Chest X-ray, PA view. Patient: 55 years old, sex F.
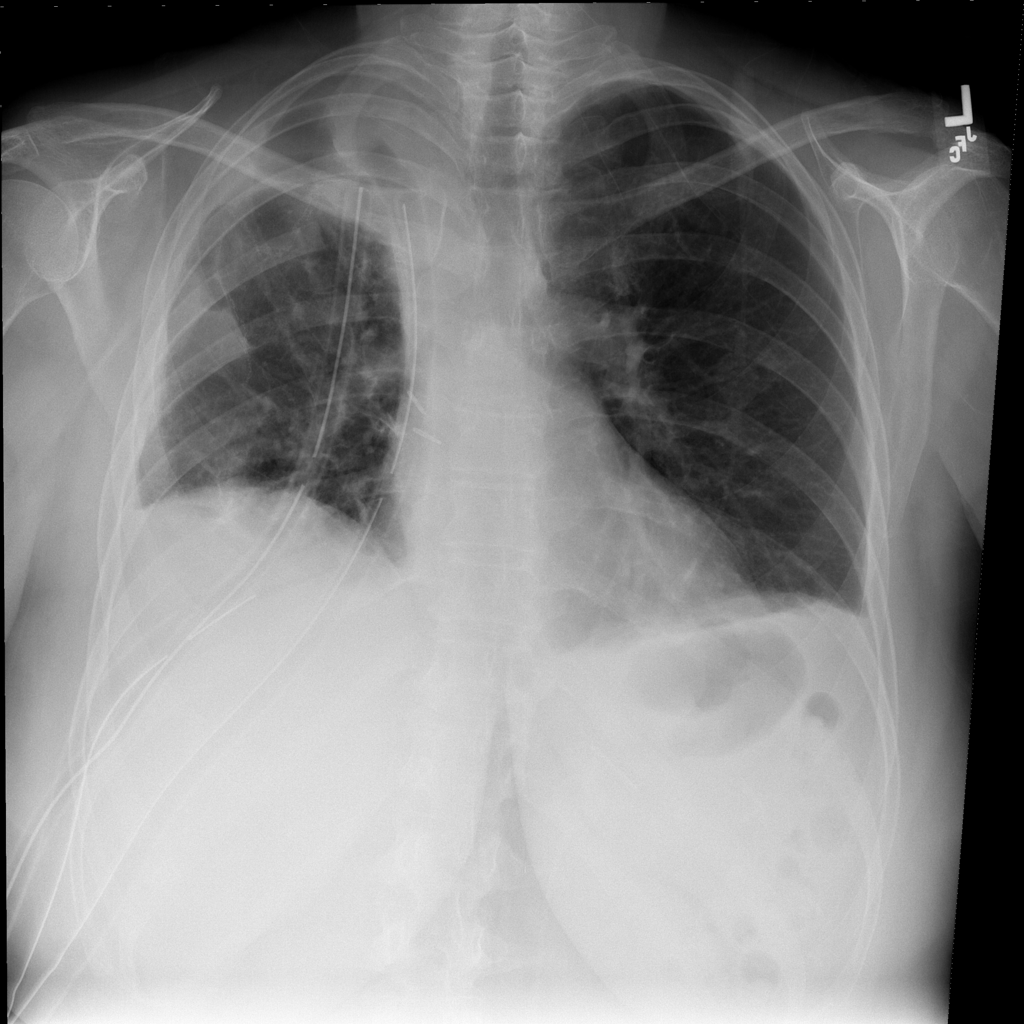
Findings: Effusion